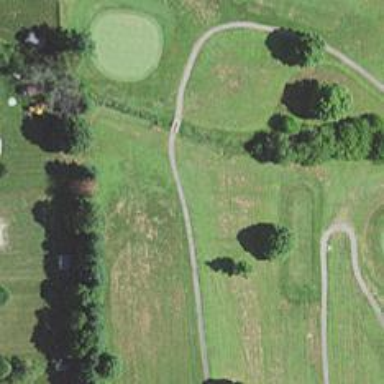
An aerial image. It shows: Path bridge with view of golf course.